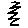
Label: zigzag